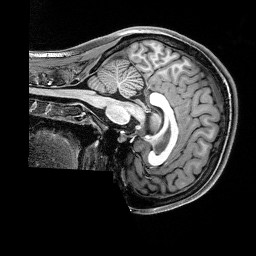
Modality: T1w
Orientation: sagittal
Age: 23
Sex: female
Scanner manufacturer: siemens
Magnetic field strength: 3 T
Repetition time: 2.8 s
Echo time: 0.00212 s